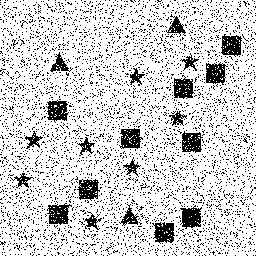
Squares: 10
Triangles: 3
Stars: 8
Total shapes: 21